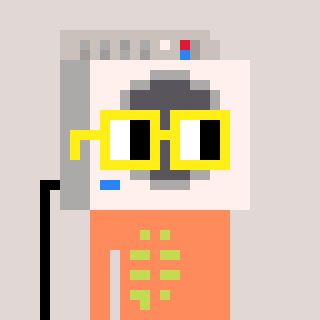
a pixel art character with square yellow glasses, a washing machine-shaped head and a peachy-colored body on a warm background